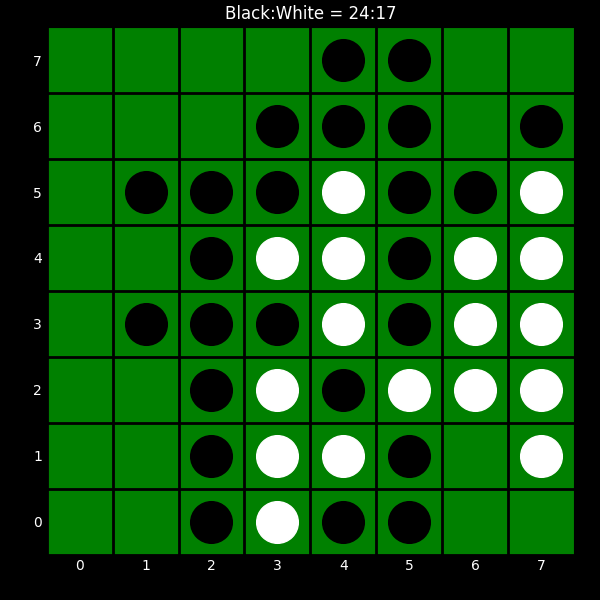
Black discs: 24
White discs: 17